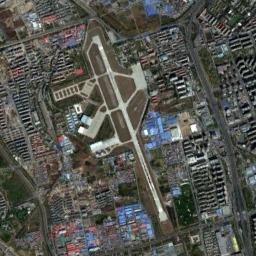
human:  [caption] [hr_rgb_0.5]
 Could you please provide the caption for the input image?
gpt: There are many buildings near the airport, And no vegetation near the airport .

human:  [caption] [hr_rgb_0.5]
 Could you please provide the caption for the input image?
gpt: An airport is surrounded by many buildings .

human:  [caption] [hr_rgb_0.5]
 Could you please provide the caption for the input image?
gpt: A complex airport with many runways and buildings is surrounded by a residential area .

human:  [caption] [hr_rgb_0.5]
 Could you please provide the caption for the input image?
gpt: An airport with some runways and open areas in the vacant lot and dense residential areas around the airport .

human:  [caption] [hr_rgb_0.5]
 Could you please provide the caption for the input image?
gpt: The runway of the airport is surrounded by buildings .